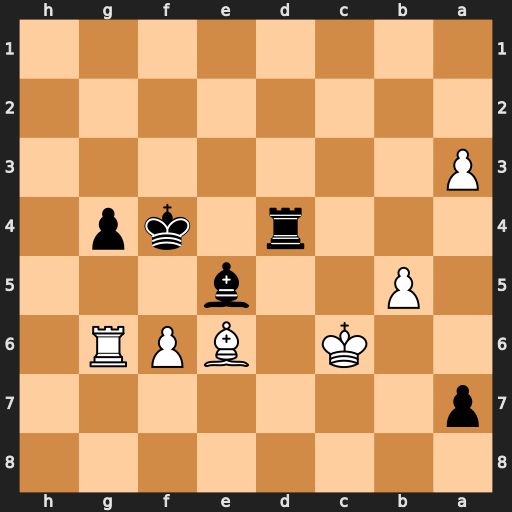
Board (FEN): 8/p7/2K1BPR1/1P2b3/3r1kp1/P7/8/8
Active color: b
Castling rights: -
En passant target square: -
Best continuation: Rd6+ Kb7 Rxe6 f7 Re7+